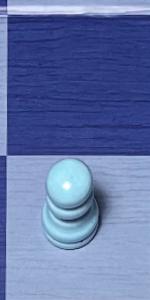
Label: Pawn_White